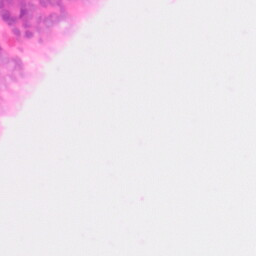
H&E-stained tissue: Colon